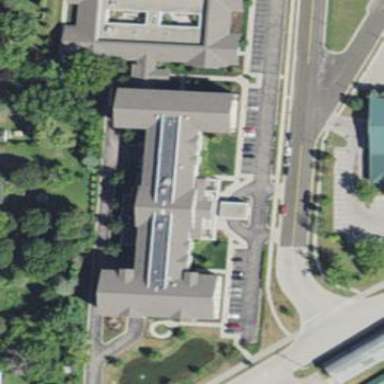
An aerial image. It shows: Building.